Question: I used an overlay on the google maps as shown:

I have a UIButton button at the top right corner that filters markers using a UIPickerView.
Depending on the selection, I'm creating an X number of markers and placing it at the appropriate spots on the map.
The issue I have is having to manually do this:
'''
GMSMarker *marker1 = [ [GMSMarker alloc] init];
GMSMarker *marker2 = [ [GMSMarker alloc] init];
GMSMarker *marker3 = [ [GMSMarker alloc] init];
GMSMarker *marker4 = [ [GMSMarker alloc] init];
....
'''
Is there a quicker and more efficient way to create an X number of GMSMarker without repetitive code, ideally a for loop?
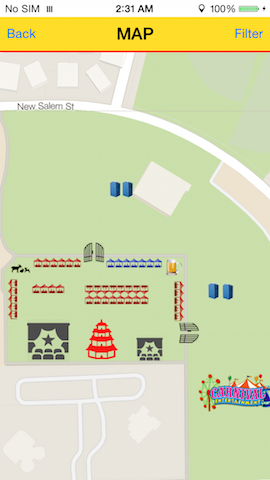
Answer: Add all the markers in an array(coordinatesArray).
'''
NSArray *coordinatesArray = ......;
'''
then
'''
for(int counter=0; counter<[coordinatesArray count]; counter++)
{
GMSMarker *marker = [[GMSMarker alloc] init];
//----Below line is just an example, you'll get lat , lng from the array like the way.
marker.position=CLLocationCoordinate2DMake([coordinatesArray objectAtIndex:counter]);
marker.map = mapView_;
}
'''
Hope this will help you.